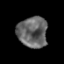
Tissue: prostate
Cell type: T cells
Senescence score: 0.2212
Nuclear area (px): 892
Mean DAPI intensity: 102.483